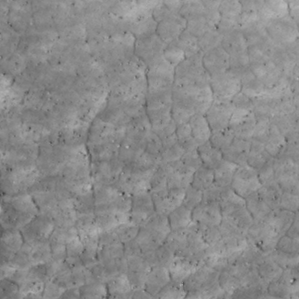
Label: non_frost